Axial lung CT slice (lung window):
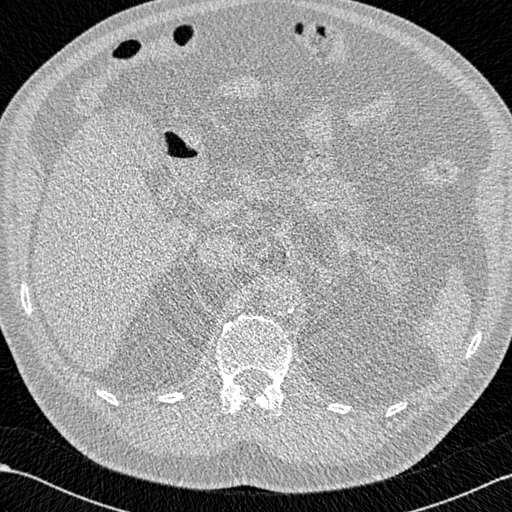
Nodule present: no